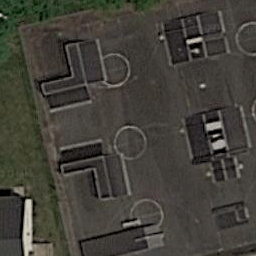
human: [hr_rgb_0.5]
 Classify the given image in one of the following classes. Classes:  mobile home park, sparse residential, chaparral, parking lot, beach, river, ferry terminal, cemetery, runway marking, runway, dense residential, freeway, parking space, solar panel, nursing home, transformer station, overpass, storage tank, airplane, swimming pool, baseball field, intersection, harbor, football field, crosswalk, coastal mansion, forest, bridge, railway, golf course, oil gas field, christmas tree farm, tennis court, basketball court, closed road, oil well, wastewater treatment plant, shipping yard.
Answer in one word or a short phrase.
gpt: basketball court